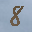
Label: 8